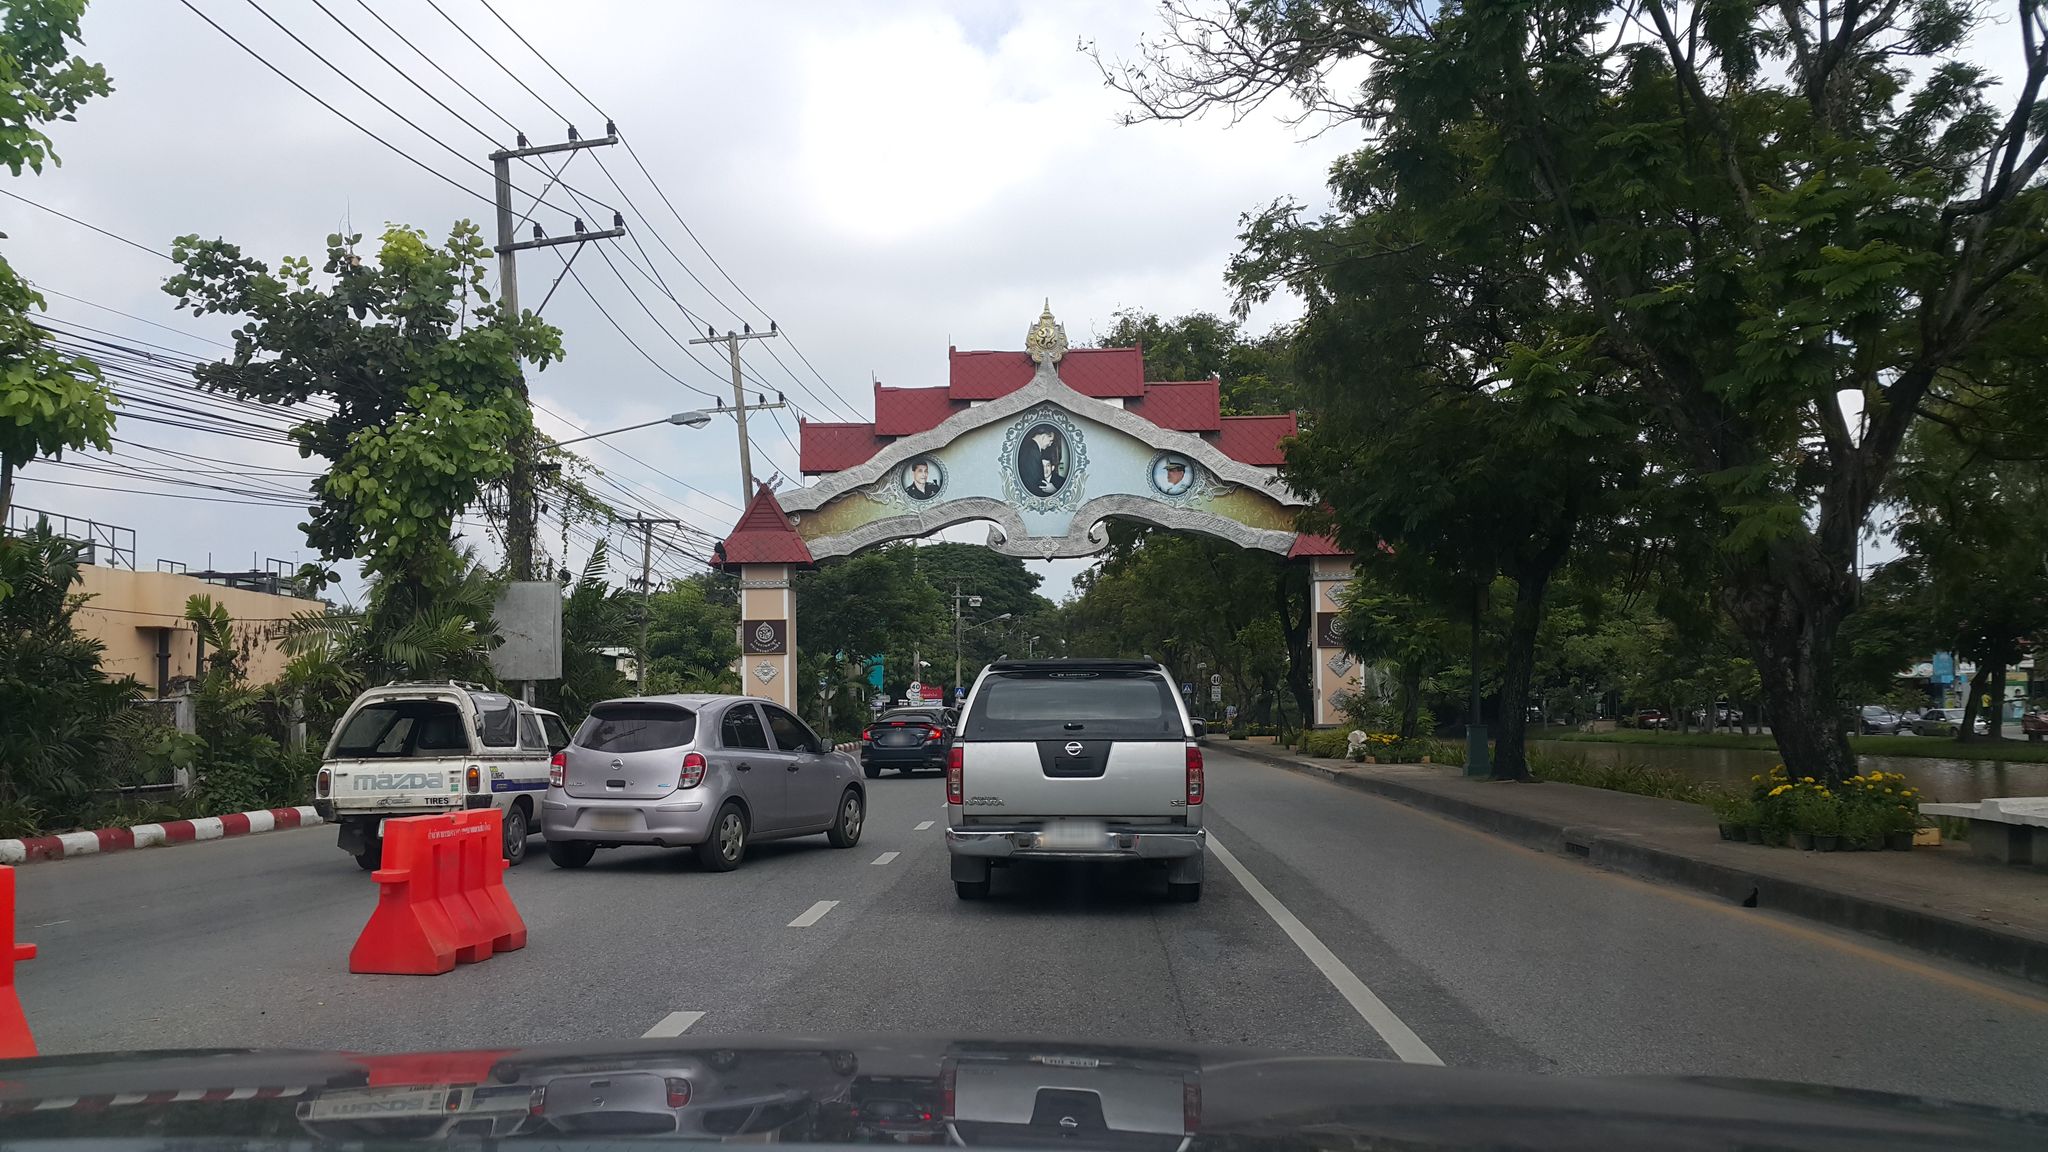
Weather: cloudy
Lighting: day
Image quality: good
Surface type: driving surface
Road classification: secondary
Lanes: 3
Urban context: semi-dense urban cluster
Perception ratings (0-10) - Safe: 7.09, Lively: 8.92, Beautiful: 6.26, Boring: 5.27, Depressing: 4.93, Wealthy: 1.9